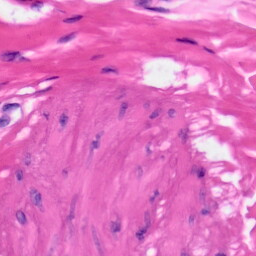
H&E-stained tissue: Skin